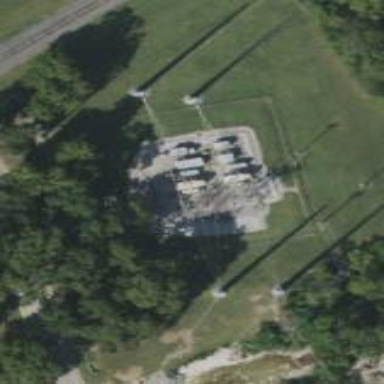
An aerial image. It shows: Power substation.